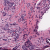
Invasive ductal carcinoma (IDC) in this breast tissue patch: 1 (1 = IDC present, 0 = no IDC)